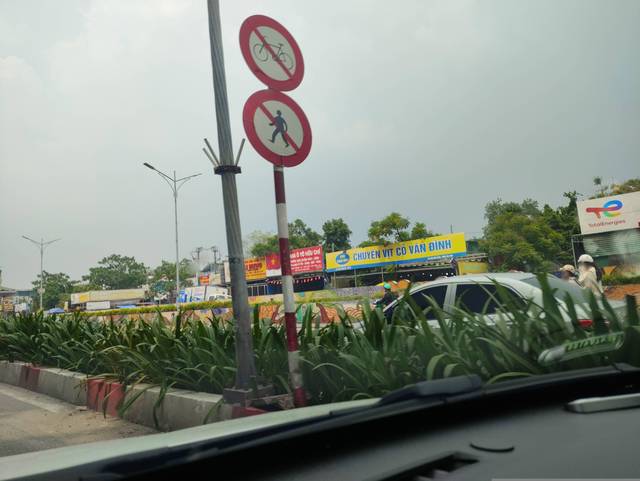
Region: Vietnam
Coordinates: 21.049, 105.842